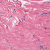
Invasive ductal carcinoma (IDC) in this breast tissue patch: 0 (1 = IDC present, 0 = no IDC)